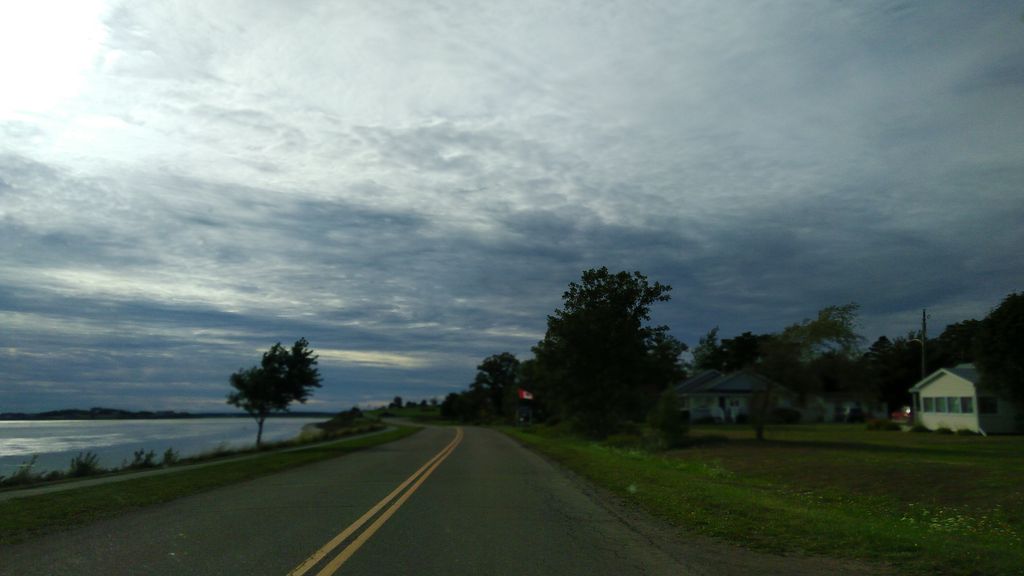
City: charlottetown